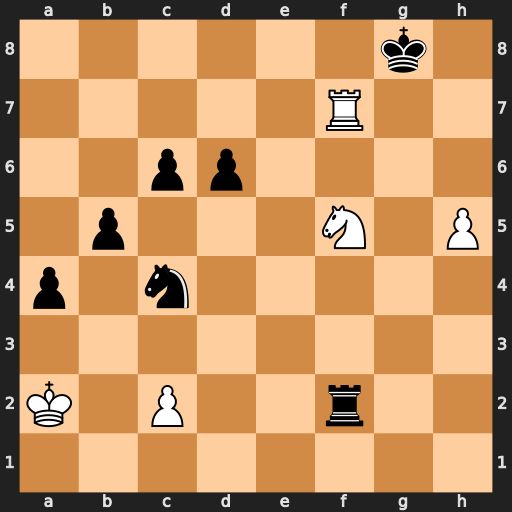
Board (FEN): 6k1/5R2/2pp4/1p3N1P/p1n5/8/K1P2r2/8
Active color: w
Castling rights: -
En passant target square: -
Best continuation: Nh6+ Kh8 Rxf2